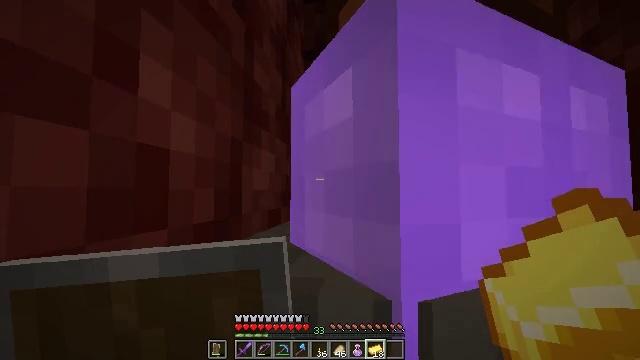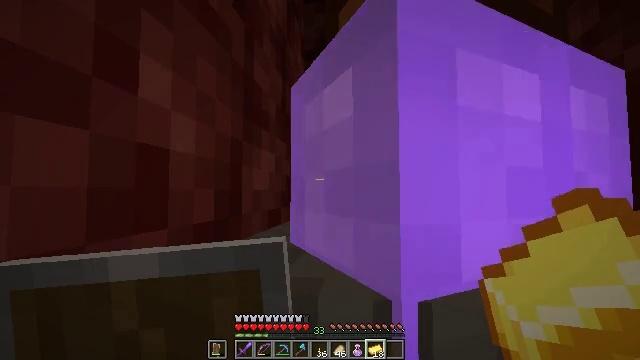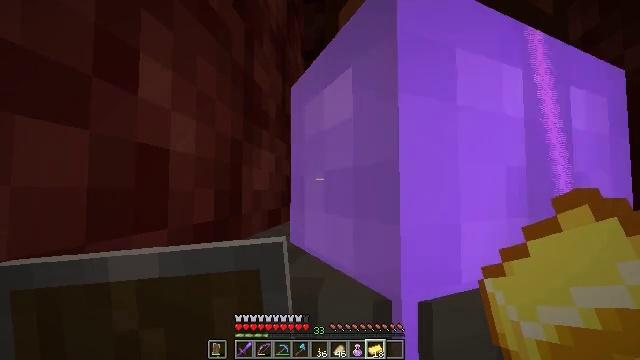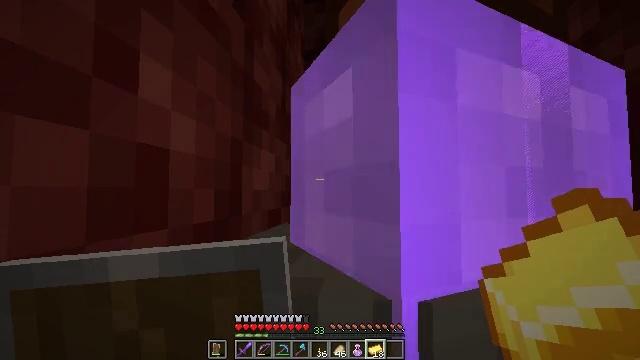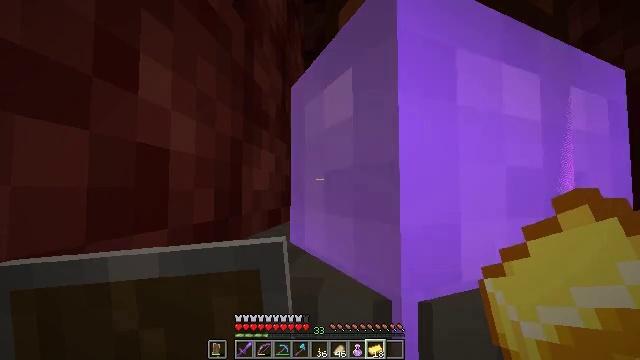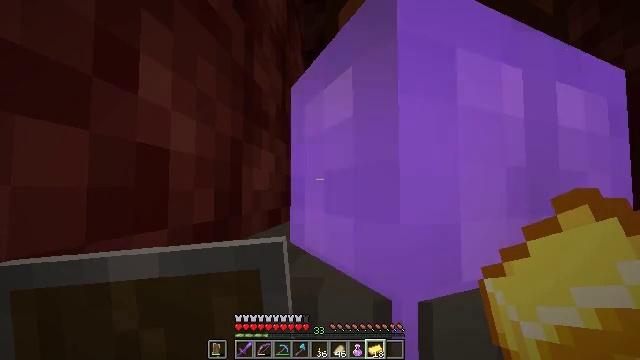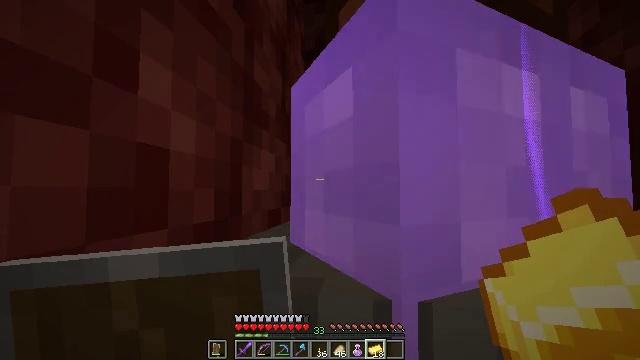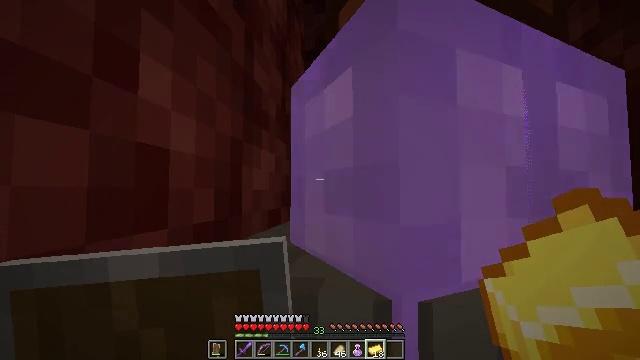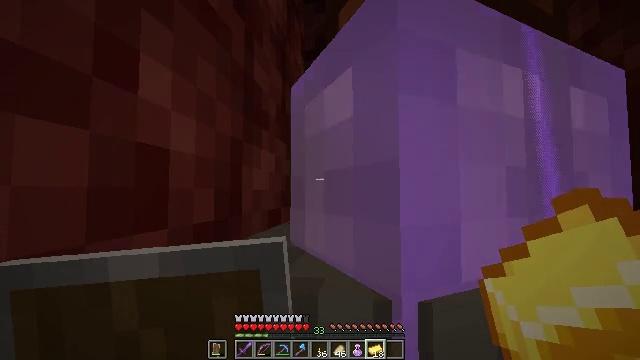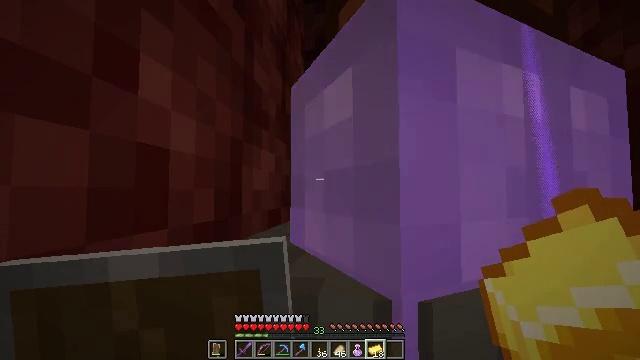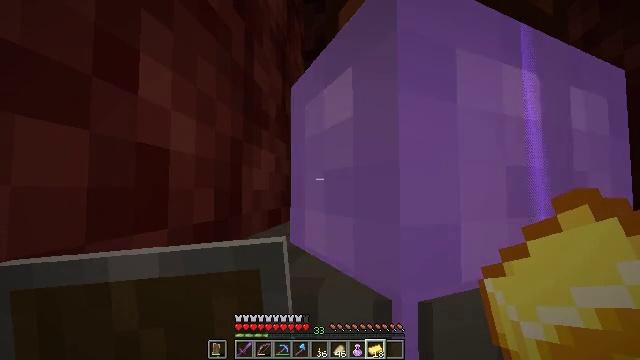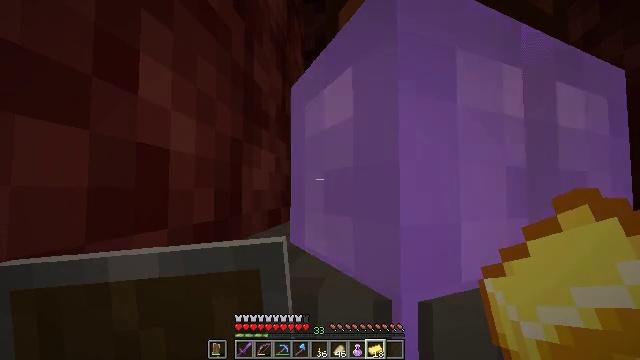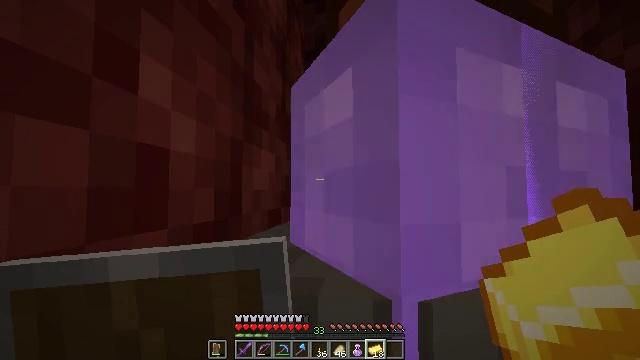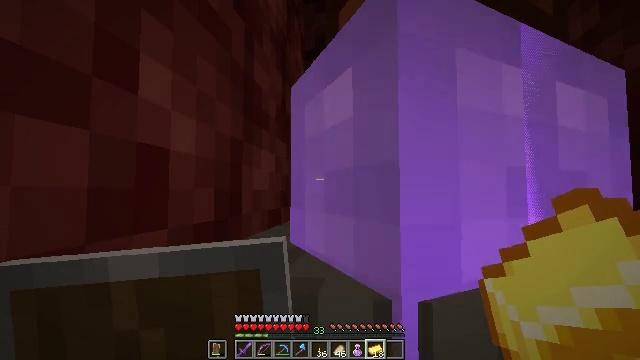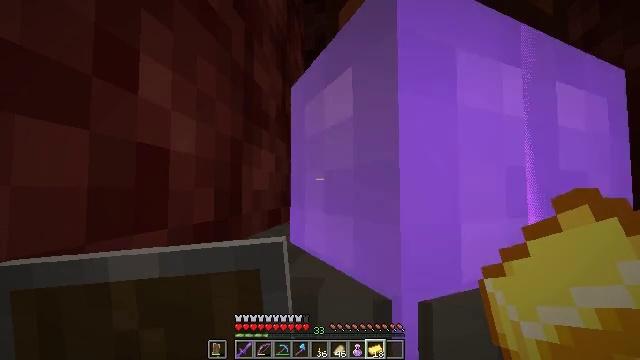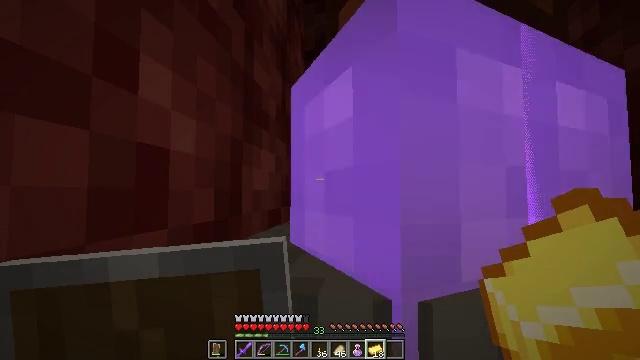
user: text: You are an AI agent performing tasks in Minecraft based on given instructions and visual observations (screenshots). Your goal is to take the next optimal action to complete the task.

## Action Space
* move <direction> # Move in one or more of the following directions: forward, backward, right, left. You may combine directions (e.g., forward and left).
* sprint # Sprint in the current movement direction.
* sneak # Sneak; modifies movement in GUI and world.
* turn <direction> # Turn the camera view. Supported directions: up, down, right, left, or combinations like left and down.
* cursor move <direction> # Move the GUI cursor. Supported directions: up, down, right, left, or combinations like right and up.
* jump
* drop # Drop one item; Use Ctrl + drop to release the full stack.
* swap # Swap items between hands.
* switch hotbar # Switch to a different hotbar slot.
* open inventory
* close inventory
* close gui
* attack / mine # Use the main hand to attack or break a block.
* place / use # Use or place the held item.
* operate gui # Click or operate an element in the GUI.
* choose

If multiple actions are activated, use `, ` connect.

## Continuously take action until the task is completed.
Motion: motion action
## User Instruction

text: Attack the blue shulker box to gather it.
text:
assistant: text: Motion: no_op
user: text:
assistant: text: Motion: no_op
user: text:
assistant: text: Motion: no_op
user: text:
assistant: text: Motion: no_op
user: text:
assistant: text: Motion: no_op
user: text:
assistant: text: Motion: no_op
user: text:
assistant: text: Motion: no_op
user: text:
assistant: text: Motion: no_op
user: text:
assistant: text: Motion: no_op
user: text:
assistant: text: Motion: no_op
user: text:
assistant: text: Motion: no_op
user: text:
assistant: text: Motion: no_op
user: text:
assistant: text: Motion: no_op
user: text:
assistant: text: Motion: no_op
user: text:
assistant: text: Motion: no_op
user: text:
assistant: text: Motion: no_op
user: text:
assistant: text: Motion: no_op
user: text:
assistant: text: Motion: no_op
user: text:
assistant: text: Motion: no_op
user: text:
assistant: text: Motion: no_op
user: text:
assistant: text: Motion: no_op
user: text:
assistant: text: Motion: no_op
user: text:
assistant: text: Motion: no_op
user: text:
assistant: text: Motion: no_op
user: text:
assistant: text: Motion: no_op
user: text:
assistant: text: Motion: no_op
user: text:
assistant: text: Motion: no_op
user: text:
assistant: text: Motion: no_op
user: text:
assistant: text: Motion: no_op
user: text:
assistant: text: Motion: no_op